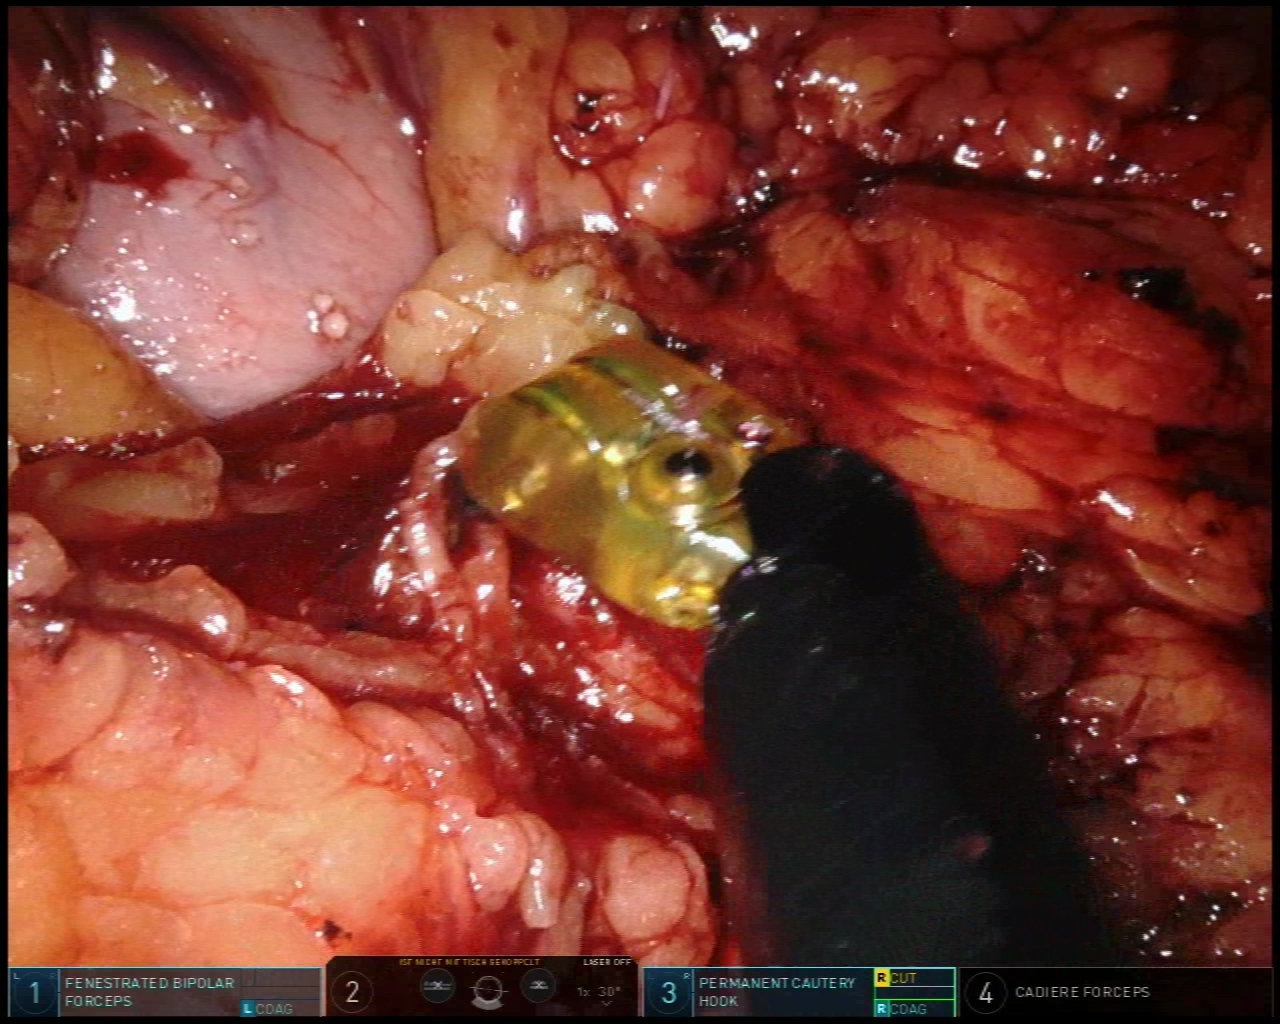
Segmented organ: stomach
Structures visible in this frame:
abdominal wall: no
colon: no
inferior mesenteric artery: no
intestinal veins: no
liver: no
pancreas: no
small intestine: no
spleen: no
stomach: yes
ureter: no
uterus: no
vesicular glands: no